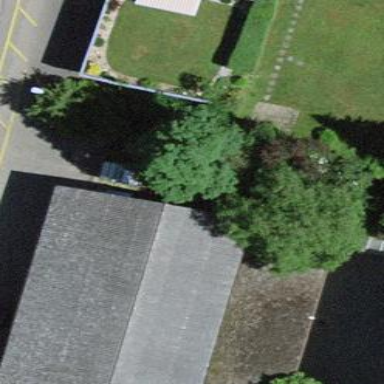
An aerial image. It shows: Garage building.